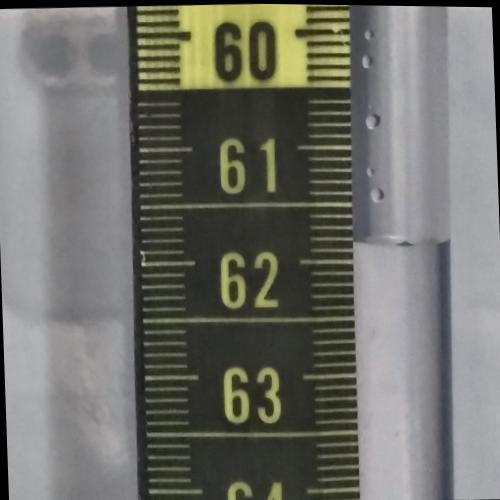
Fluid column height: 61.8 cm